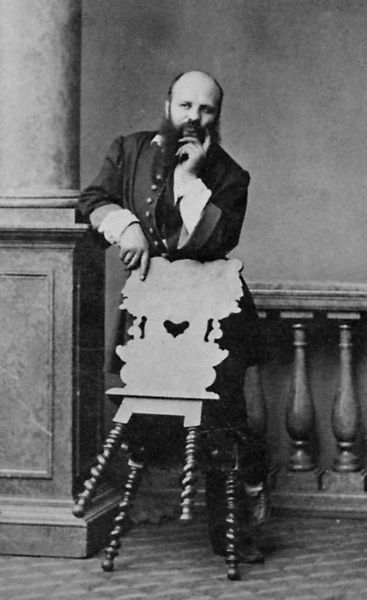
Titel: Selbstporträt
Künstler: Andrè Adolphe Eugené Disdéri
Institution: Privatsammlung
Schlagwörter: hand, mann, weiß, sitzen, finger, grau, hintergrund, holz, mund, nase, pfeiler, schwarz, stuhl, säule, säulen, zimmer, blick, muster, ornament, schachbrett, schachbrettmuster, anzug, bart, hemd, jacke, wand, arm, arme, augen, gesicht, mensch, sockel, stehen, vollbart, holzstuhl, hände, portrait, porträt, brüstung, boden, mantel, pose, stehend, adel, en face, frontal, kinn, knopf, ohren, lehne, fußboden, haltung, parkett, schuhe, kahl, amerika, treppe, rt, kaiser, dekoration, dick, zeigefinger, glatze, atelier, geländer, nachdenklich, knöpfe, nachdenken, jacket, foto, fotografie, photographie, bayrisch, balustrade, schwarz-weiss, fliesen, revolution, uniform, soldat, denker, manschetten, offizier, posieren, stiefel, herrscher, politiker, schnitzerei, photo, drechseln, handwerk, portät, stuhlbeine, aufgestützt, treppenhaus, kaiserzeit, herz, ballustrade, usa, kaiserreich, fotographie, quadrat, auflehnen, bayer, gedrechselt, geschnitzt, drechsel, fotostudio, hnd, verschmitzt, nadar, gekippt, glatzkopf, mart, sozialer wandel, gekoppt, bstuhl, gescnitze, schniutzerei